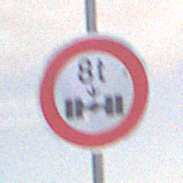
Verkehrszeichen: TatsaechlicheAchslast
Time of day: Night
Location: Outdoor (Nature)
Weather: Overcast
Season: NotSpecified
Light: Artificial